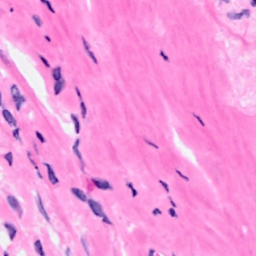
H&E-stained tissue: Breast